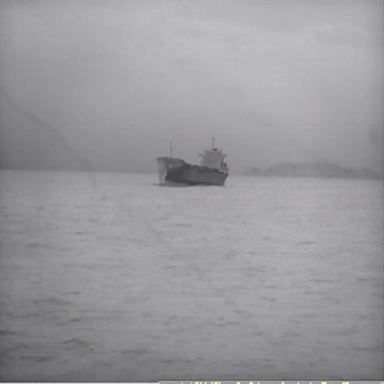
There is a liner in the infrared image.